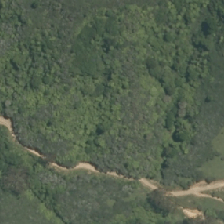
Land cover: broadleaved_indigenous_hardwood